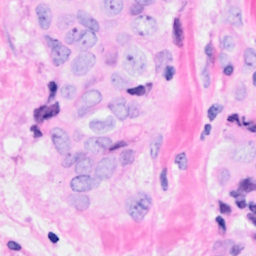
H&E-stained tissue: Breast